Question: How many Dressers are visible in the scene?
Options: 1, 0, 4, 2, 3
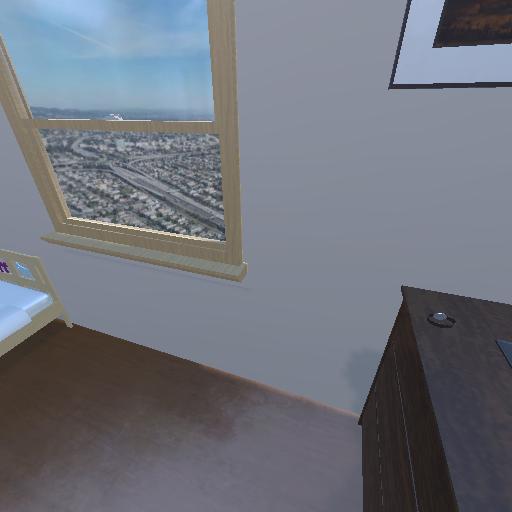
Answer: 1